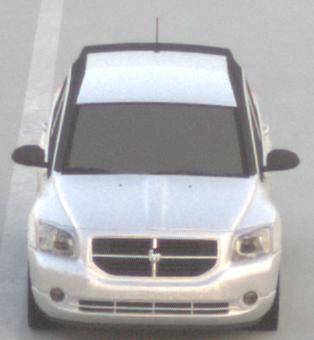
Make: Dodge
Model: Caliber 1.8
Detailed model: Caliber
Model produced from: 2006/06
Model produced until: 2009/03
Doors: 5
Color: white
Road condition: dry road
Daytime: sunrise or sunset
Contrast: low contrast